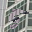
Label: 5